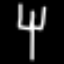
Label: fork